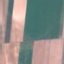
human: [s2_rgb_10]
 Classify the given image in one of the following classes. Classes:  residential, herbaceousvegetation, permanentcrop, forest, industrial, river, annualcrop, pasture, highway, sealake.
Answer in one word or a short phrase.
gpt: AnnualCrop